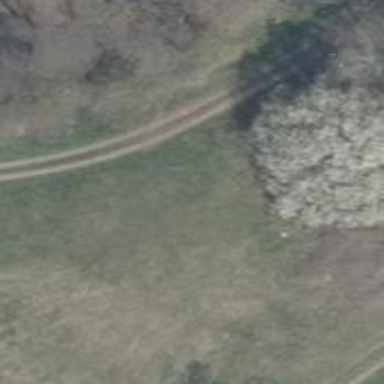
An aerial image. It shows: Grass track with grade3 track type.